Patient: sex F, age 89
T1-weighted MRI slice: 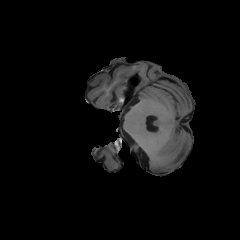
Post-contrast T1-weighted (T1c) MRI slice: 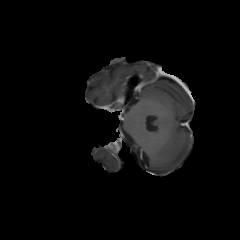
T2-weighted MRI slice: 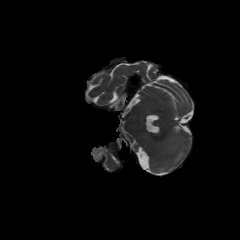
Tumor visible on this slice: no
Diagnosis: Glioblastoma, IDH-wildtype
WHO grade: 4